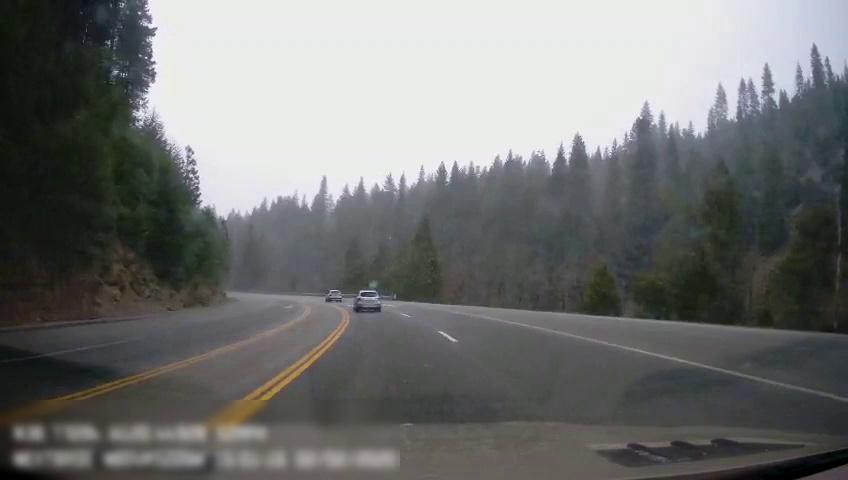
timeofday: Day
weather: Cloudy
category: Drivable Space
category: Vehicles | SUV
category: Vehicles | SUV
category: Lanes | Opposite Lane
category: Lanes | Current Lane
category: Lanes | Current Lane
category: Lanes | Opposite Lane
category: Lanes | Alternate Lane
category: Lanes | Alternate Lane
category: Lanes | Alternate Lane